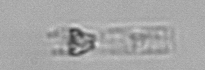
Label: Dactyliosolen_blavyanus